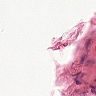
Metastatic tissue present: no